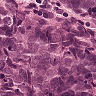
Metastatic tissue present: yes